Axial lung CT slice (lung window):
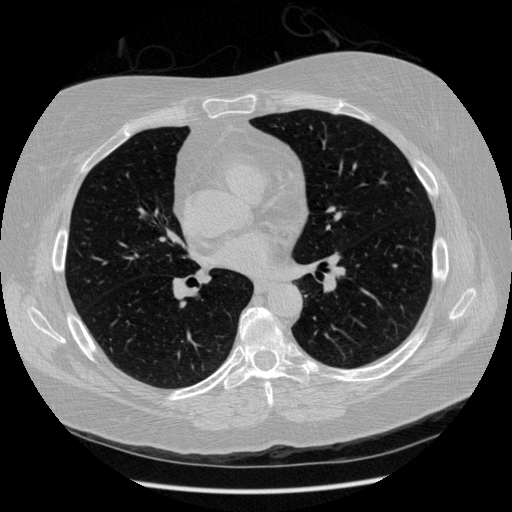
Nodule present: no